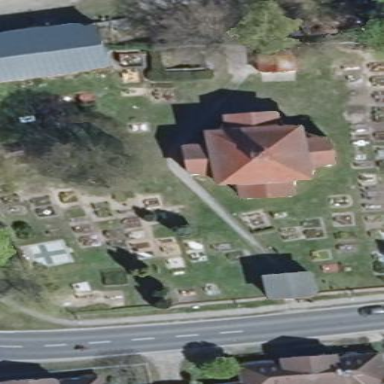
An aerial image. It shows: Grave yard.